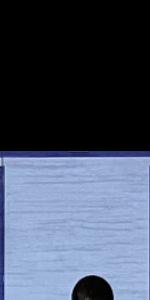
Label: Empty